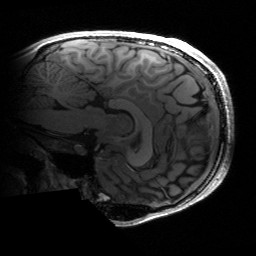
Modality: T1w
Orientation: sagittal
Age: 17
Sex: male
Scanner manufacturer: siemens
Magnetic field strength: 3 T
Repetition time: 2.53 s
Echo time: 0.00297 s